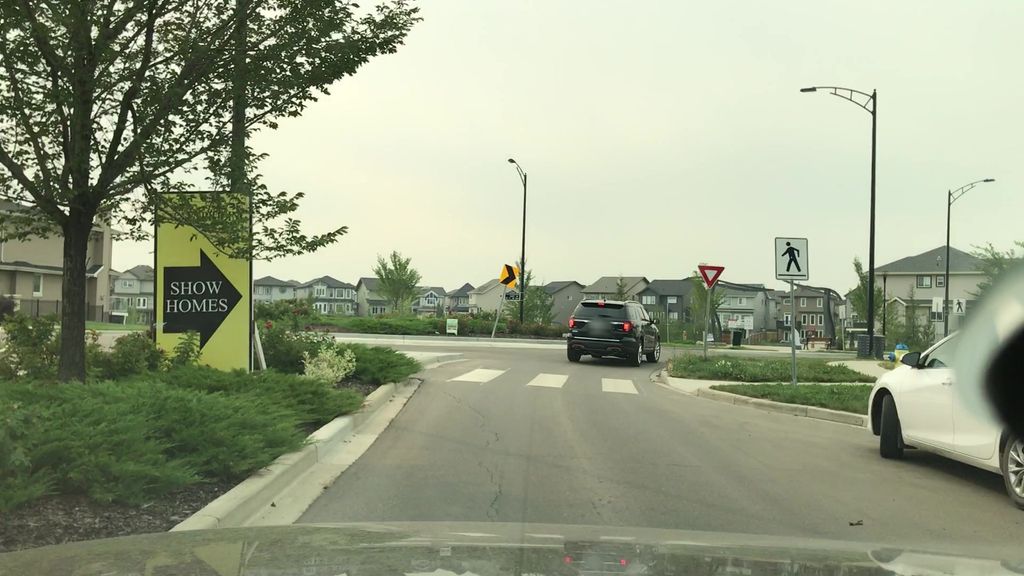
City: edmonton